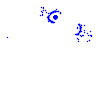
Particle: kaon